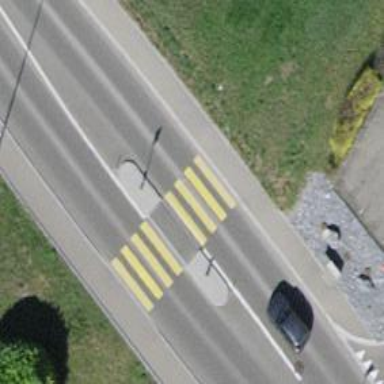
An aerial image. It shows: Marked road crossing with pedestrian island.